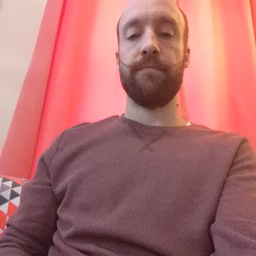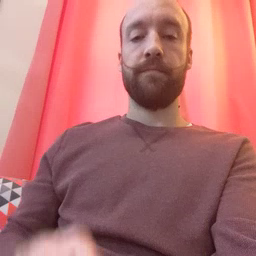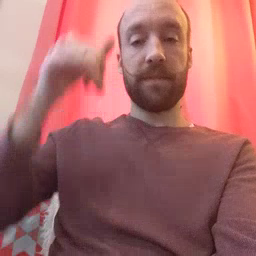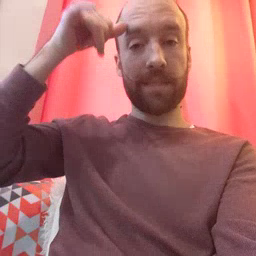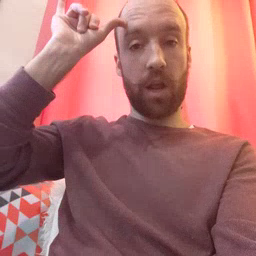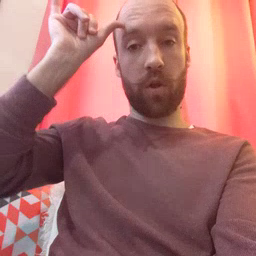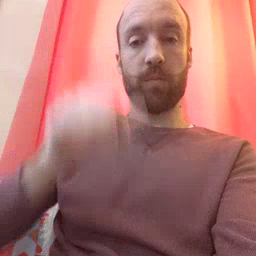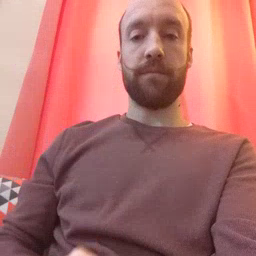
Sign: cow